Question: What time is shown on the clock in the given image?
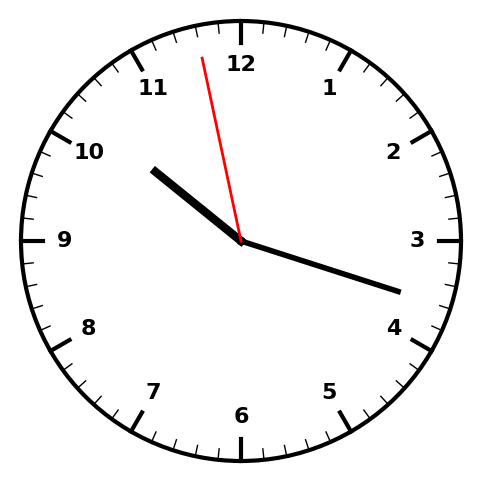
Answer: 10:17:58